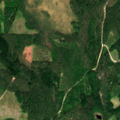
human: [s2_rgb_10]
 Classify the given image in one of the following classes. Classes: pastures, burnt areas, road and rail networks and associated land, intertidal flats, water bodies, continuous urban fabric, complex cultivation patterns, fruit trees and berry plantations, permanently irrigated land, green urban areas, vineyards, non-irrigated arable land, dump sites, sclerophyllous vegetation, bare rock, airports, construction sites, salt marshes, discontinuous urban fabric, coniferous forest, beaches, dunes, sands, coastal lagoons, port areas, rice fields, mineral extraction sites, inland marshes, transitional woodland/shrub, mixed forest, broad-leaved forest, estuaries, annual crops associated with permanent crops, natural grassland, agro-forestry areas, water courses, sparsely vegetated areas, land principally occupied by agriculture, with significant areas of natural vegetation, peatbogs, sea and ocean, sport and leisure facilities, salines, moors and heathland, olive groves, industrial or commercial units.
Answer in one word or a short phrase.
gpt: coniferous forest, mixed forest, transitional woodland/shrub